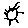
Label: sun